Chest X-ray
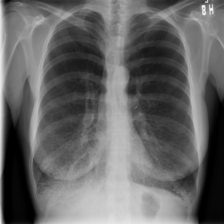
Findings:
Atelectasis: negative
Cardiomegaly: negative
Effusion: negative
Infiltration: negative
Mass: negative
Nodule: negative
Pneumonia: negative
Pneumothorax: negative
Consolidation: negative
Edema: negative
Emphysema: negative
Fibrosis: negative
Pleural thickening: negative
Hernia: negative